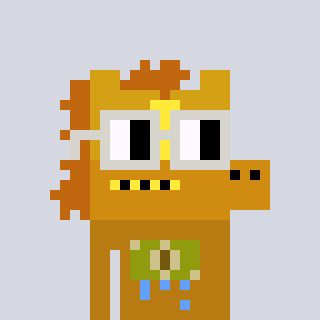
a pixel art character with square light gray glasses, a yellow horse-shaped head and a gold-colored body on a cool background